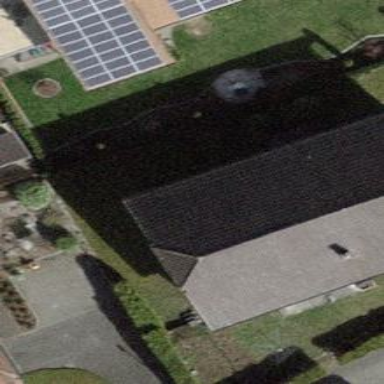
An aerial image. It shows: Residential house.